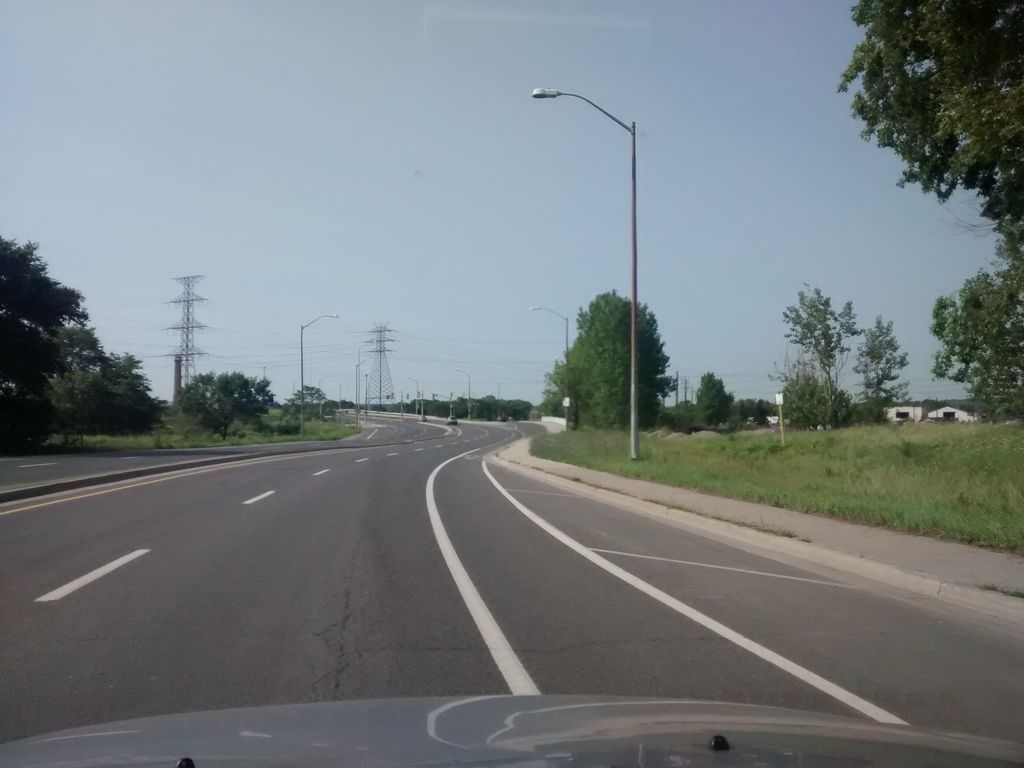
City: hamilton